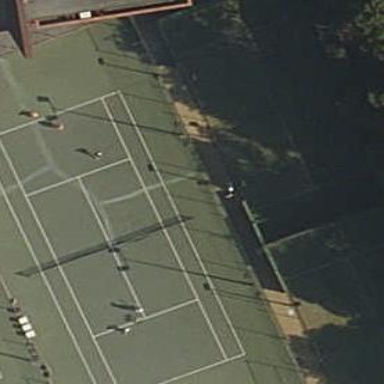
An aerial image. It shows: Tennis court on the leisure land pitch.